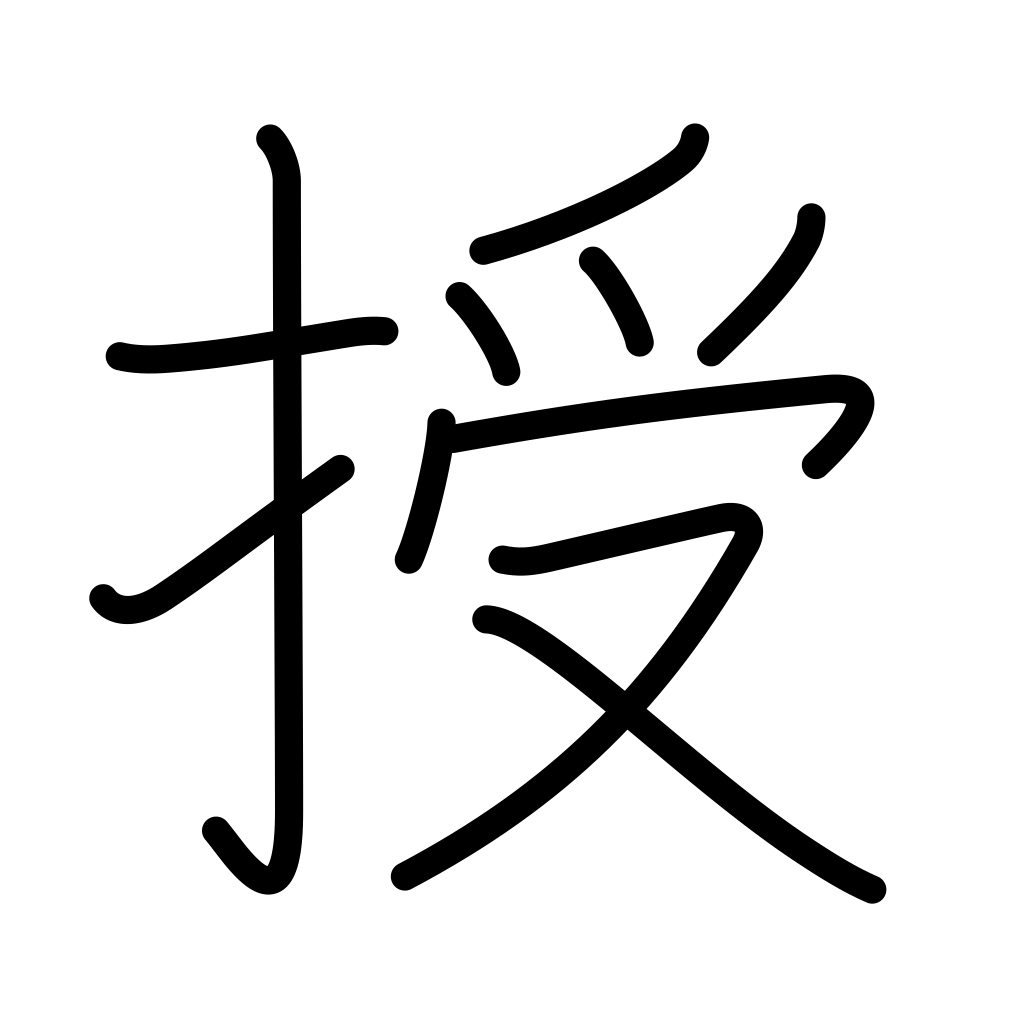
Meaning: impart, instruct, grant, confer